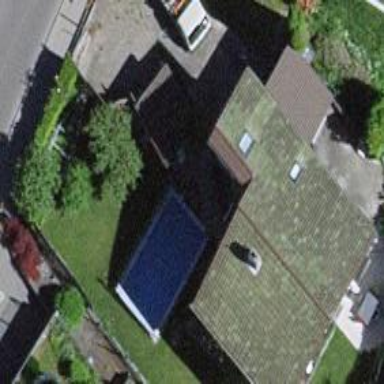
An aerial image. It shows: Swimming pool located in leisure land.